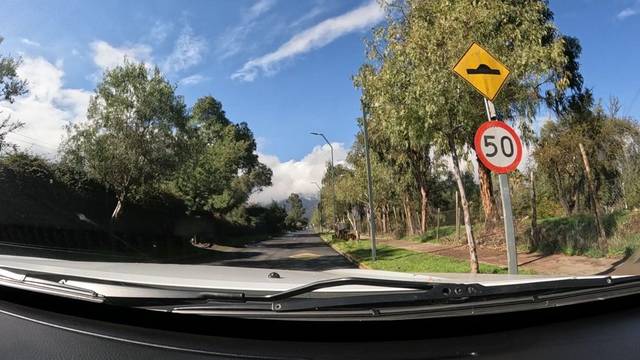
Region: Chile
Coordinates: -33.494, -70.533